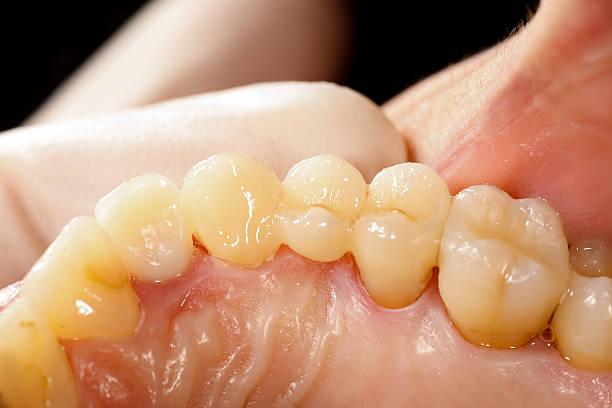
Condition: Gingivitis